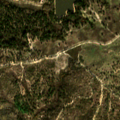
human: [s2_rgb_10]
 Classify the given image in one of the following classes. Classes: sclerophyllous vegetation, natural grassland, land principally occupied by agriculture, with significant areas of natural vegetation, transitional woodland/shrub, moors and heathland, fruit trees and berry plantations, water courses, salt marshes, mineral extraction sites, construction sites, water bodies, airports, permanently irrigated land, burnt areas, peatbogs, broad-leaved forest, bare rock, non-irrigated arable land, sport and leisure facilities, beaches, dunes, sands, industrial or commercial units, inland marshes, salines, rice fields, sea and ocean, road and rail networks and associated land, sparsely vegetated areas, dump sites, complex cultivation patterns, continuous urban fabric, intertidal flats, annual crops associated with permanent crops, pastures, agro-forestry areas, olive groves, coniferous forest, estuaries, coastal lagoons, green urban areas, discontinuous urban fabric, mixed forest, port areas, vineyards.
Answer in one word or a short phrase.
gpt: non-irrigated arable land, permanently irrigated land, agro-forestry areas, broad-leaved forest, coniferous forest, mixed forest, transitional woodland/shrub